Field crop: maize
Growth stage: 1
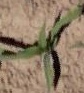
Species: maize